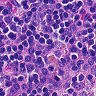
Metastatic tissue present: no